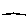
Label: line